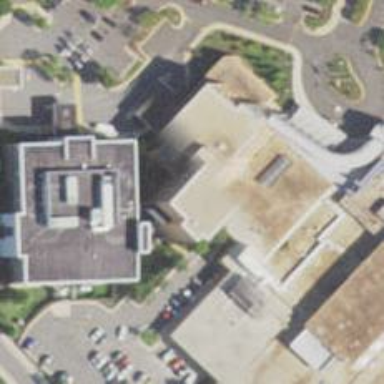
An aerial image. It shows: Healthcare clinic is depicted in the image.